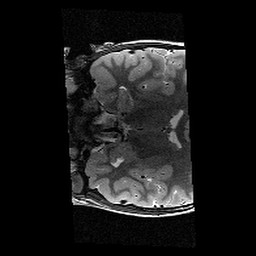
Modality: T2w
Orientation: coronal
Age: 9
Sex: male
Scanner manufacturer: siemens
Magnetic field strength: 3 T
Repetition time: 9.23 s
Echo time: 0.067 s